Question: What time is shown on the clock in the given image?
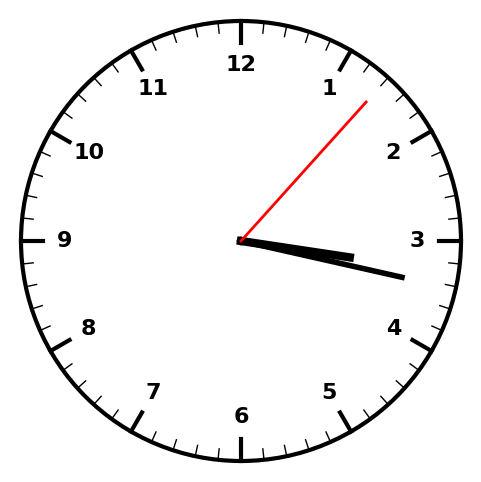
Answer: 03:17:07